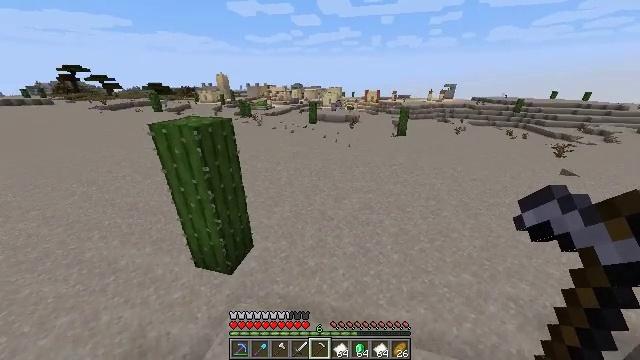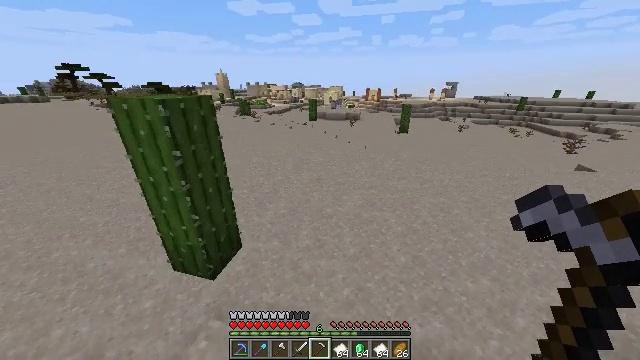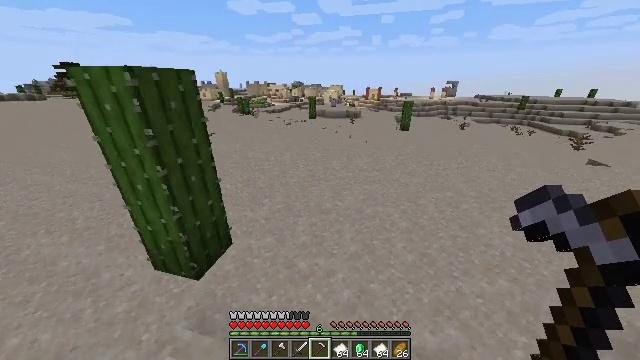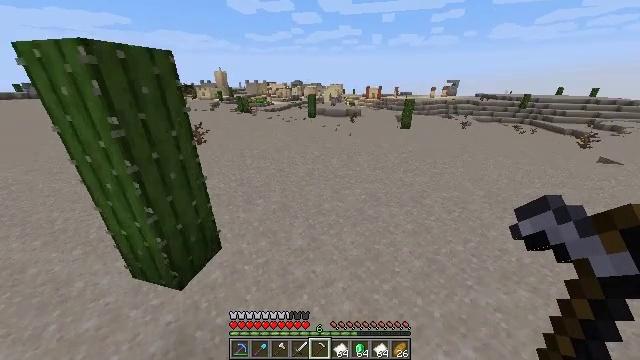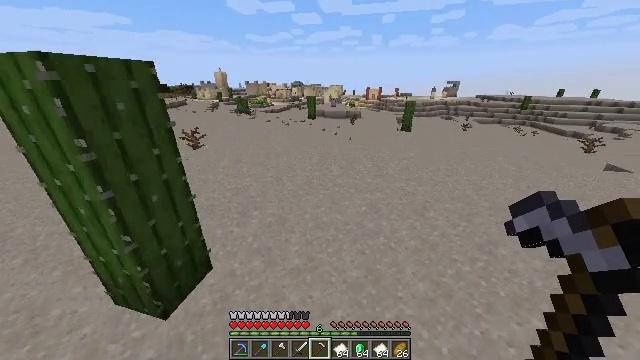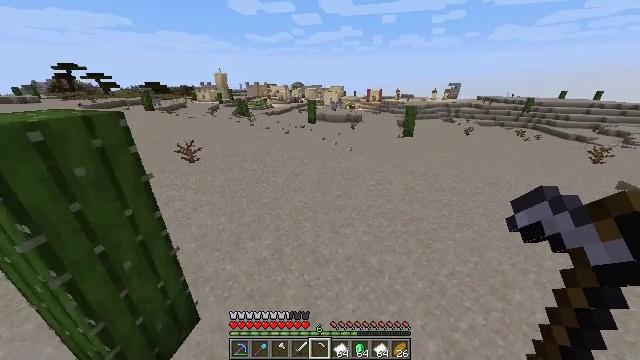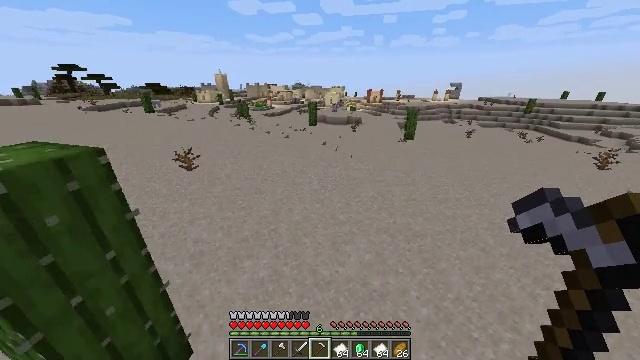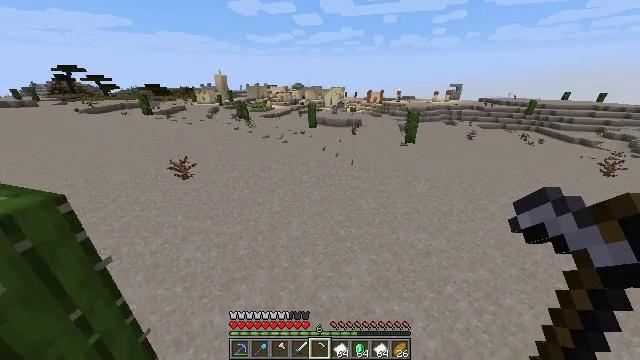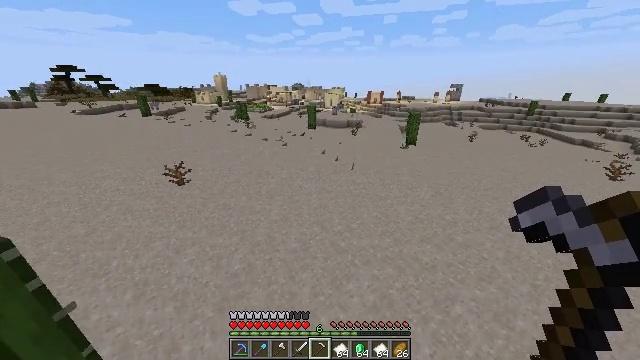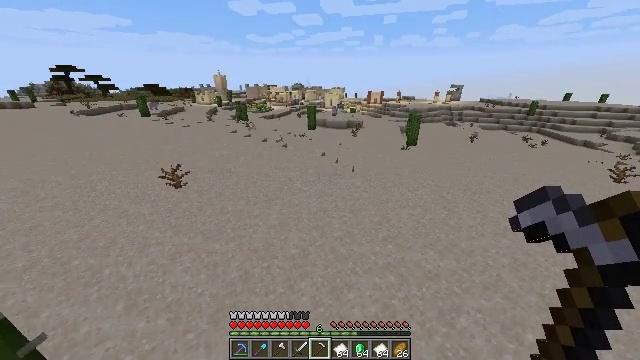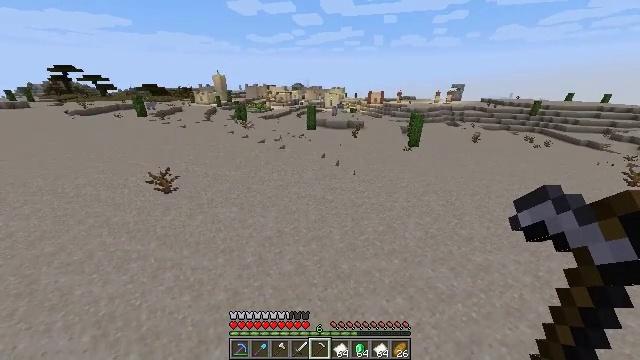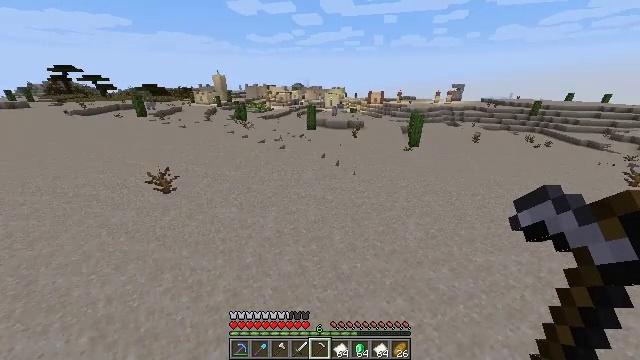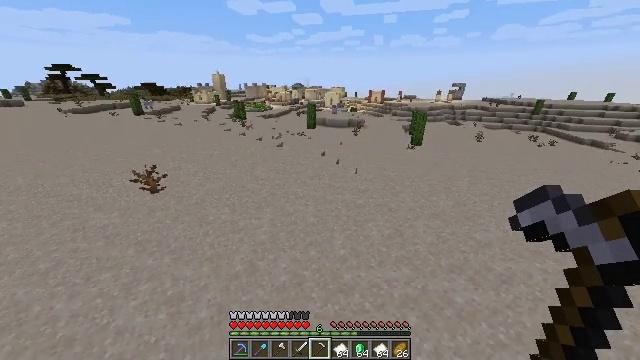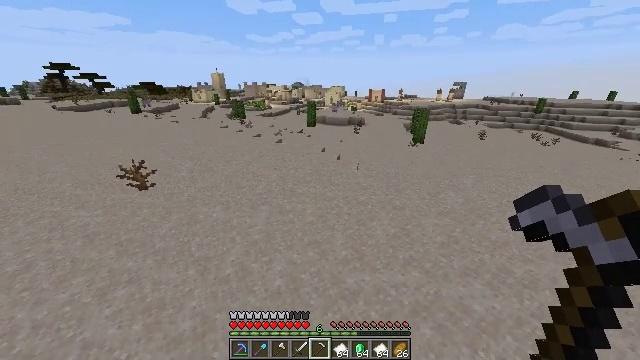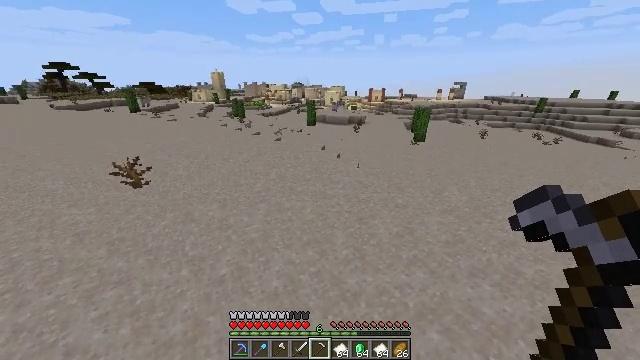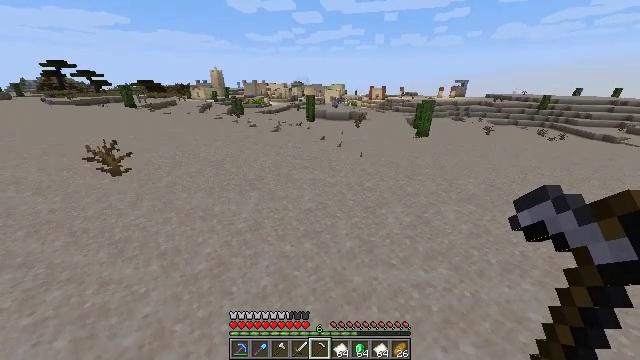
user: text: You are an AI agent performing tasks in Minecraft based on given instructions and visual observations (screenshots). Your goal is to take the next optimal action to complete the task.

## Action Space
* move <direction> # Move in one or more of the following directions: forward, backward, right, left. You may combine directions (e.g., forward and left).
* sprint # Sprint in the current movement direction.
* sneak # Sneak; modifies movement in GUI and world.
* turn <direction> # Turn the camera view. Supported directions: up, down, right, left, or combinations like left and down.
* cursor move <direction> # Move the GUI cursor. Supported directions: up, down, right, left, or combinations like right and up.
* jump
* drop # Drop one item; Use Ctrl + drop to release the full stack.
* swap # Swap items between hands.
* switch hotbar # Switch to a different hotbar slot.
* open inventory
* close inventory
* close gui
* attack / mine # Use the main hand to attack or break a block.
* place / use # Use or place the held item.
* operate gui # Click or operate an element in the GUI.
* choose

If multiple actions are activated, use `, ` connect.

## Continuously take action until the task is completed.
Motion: motion action
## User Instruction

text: Harvest the dead bush.
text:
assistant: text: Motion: move forward, sprint, jump
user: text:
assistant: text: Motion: move forward, sprint, jump
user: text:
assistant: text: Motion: move forward, sprint, jump
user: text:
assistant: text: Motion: move forward, sprint, jump
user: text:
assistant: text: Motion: move forward, sprint, jump
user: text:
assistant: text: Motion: move forward, sprint, jump
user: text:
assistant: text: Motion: move forward, sprint, jump
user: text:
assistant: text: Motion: move forward, sprint, jump
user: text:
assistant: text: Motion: move forward, sprint, jump
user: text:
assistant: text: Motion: move forward, sprint, jump
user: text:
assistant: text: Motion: move forward, sprint, jump
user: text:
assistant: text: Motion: move forward, sprint, jump
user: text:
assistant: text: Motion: move forward, sprint, jump
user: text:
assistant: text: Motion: move forward, sprint, jump
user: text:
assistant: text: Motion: move forward, sprint, jump
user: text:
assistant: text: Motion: move forward, sprint, jump
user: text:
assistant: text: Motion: move forward, sprint, turn left, jump
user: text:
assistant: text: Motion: move forward, sprint, jump
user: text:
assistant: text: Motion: move forward, sprint, turn left, jump
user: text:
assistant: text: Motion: move forward, sprint, jump
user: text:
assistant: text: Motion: move forward, sprint, jump
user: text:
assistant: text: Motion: move forward, sprint, jump
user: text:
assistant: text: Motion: move forward, sprint, jump
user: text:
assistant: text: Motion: move forward, sprint, jump
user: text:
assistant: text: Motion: move forward, sprint, jump
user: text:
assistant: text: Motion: move forward, sprint, jump
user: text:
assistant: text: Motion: move forward, sprint, jump
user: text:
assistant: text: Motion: move forward, sprint, jump
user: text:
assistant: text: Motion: move forward, sprint, jump
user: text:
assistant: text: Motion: move forward, sprint, turn left, jump